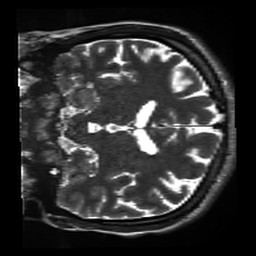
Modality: inplaneT2
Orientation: coronal
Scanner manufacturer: siemens
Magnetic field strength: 3 T
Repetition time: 11 s
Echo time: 0.059 s